Interaction volume radius: 5 \u00c5
Interaction volume height: 10 \u00c5
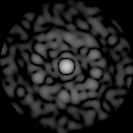
Disorder parameter: 0.6915